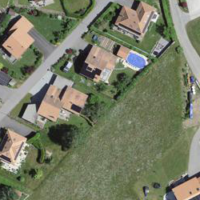
EUNIS habitat code: 52
Species observed at this site:
Fritillaria meleagris